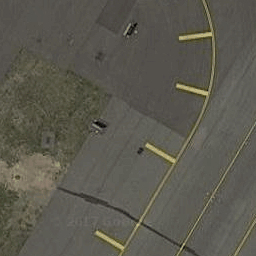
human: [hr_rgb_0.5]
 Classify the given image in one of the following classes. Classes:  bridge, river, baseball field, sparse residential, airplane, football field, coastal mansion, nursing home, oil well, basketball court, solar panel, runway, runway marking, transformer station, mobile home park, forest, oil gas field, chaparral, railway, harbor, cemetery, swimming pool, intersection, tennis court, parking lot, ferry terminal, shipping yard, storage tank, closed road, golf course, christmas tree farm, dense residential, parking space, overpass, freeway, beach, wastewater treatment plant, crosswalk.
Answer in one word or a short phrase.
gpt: runway marking